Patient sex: M
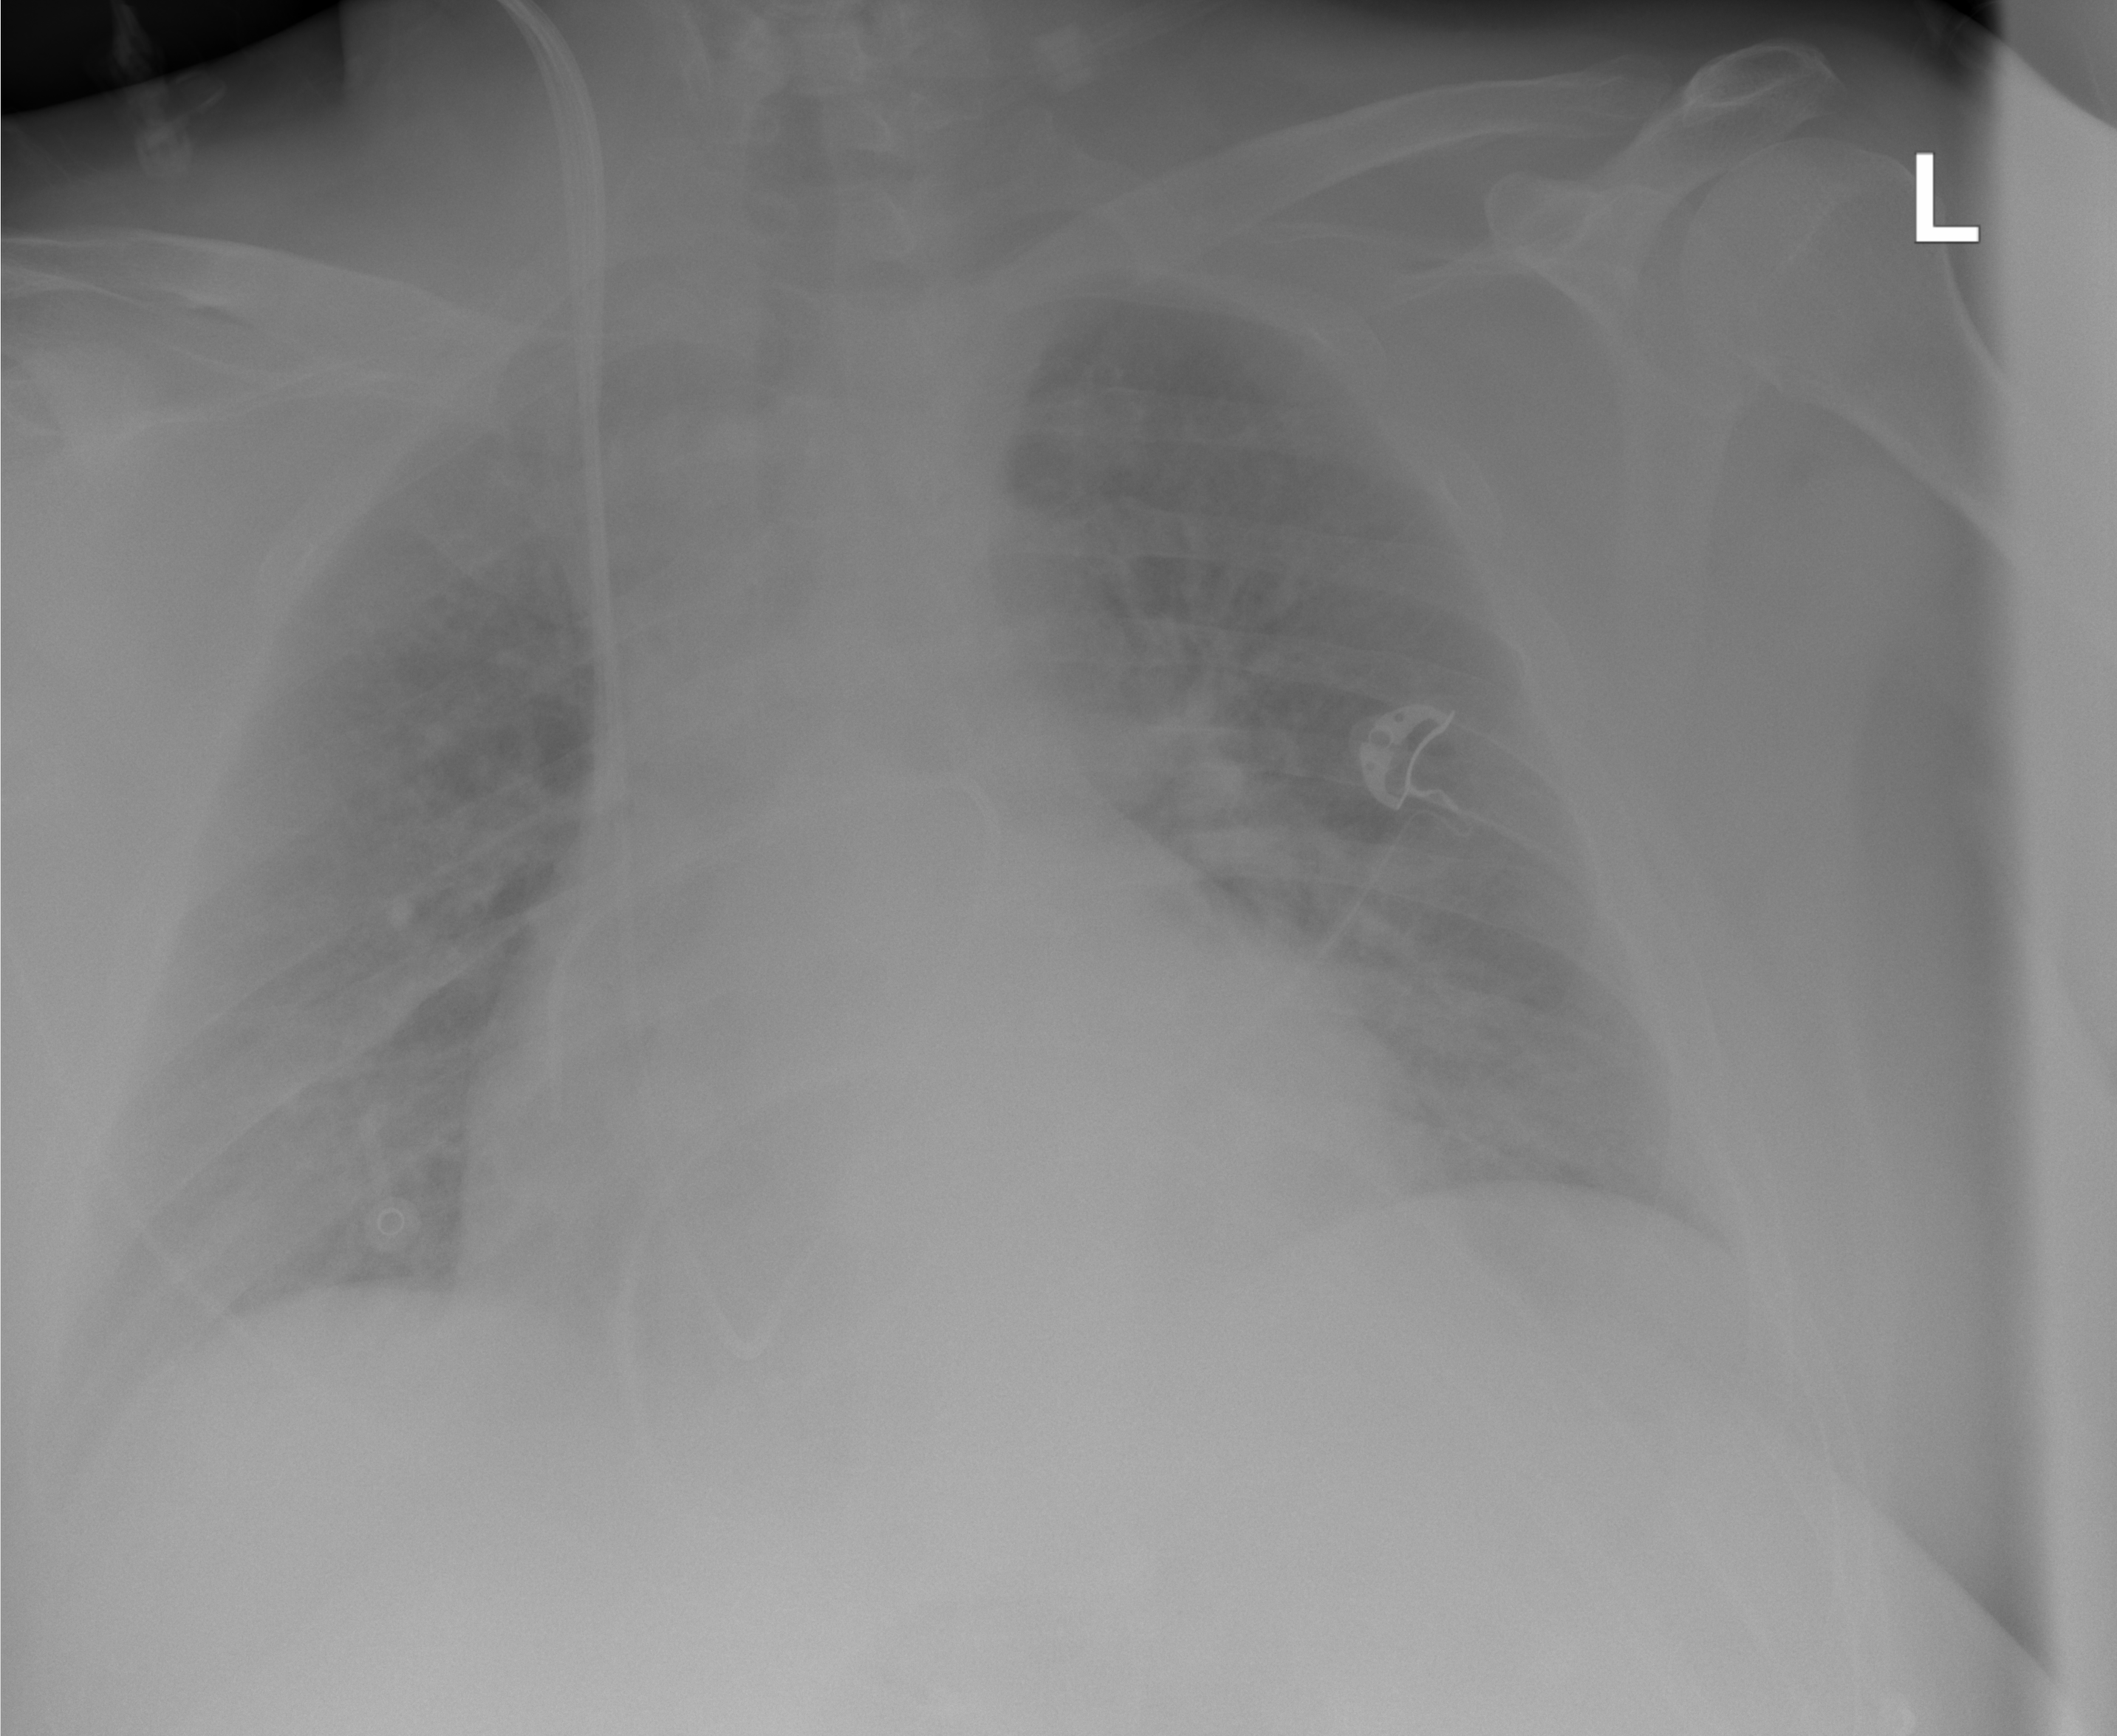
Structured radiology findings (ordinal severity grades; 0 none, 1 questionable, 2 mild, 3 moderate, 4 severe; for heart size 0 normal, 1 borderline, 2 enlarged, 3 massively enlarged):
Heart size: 0
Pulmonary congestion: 2
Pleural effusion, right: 2
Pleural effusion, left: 1
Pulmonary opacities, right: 0
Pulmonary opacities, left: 0
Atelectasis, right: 0
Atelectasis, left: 0